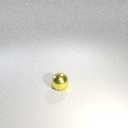
small yellow metal sphere